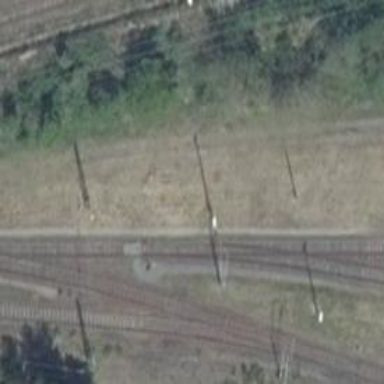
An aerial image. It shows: Railway switch.